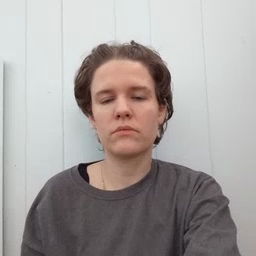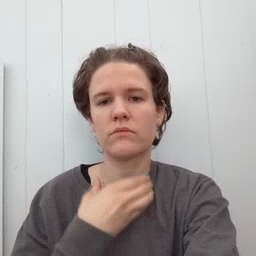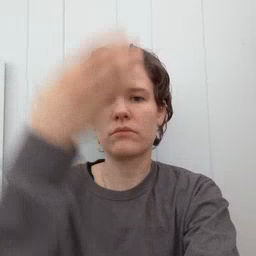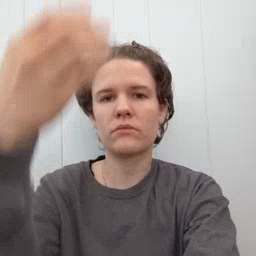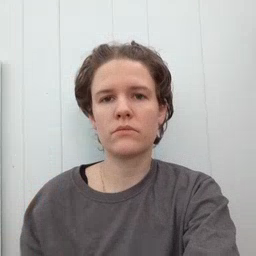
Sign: giraffe